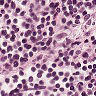
Metastatic tissue present: no